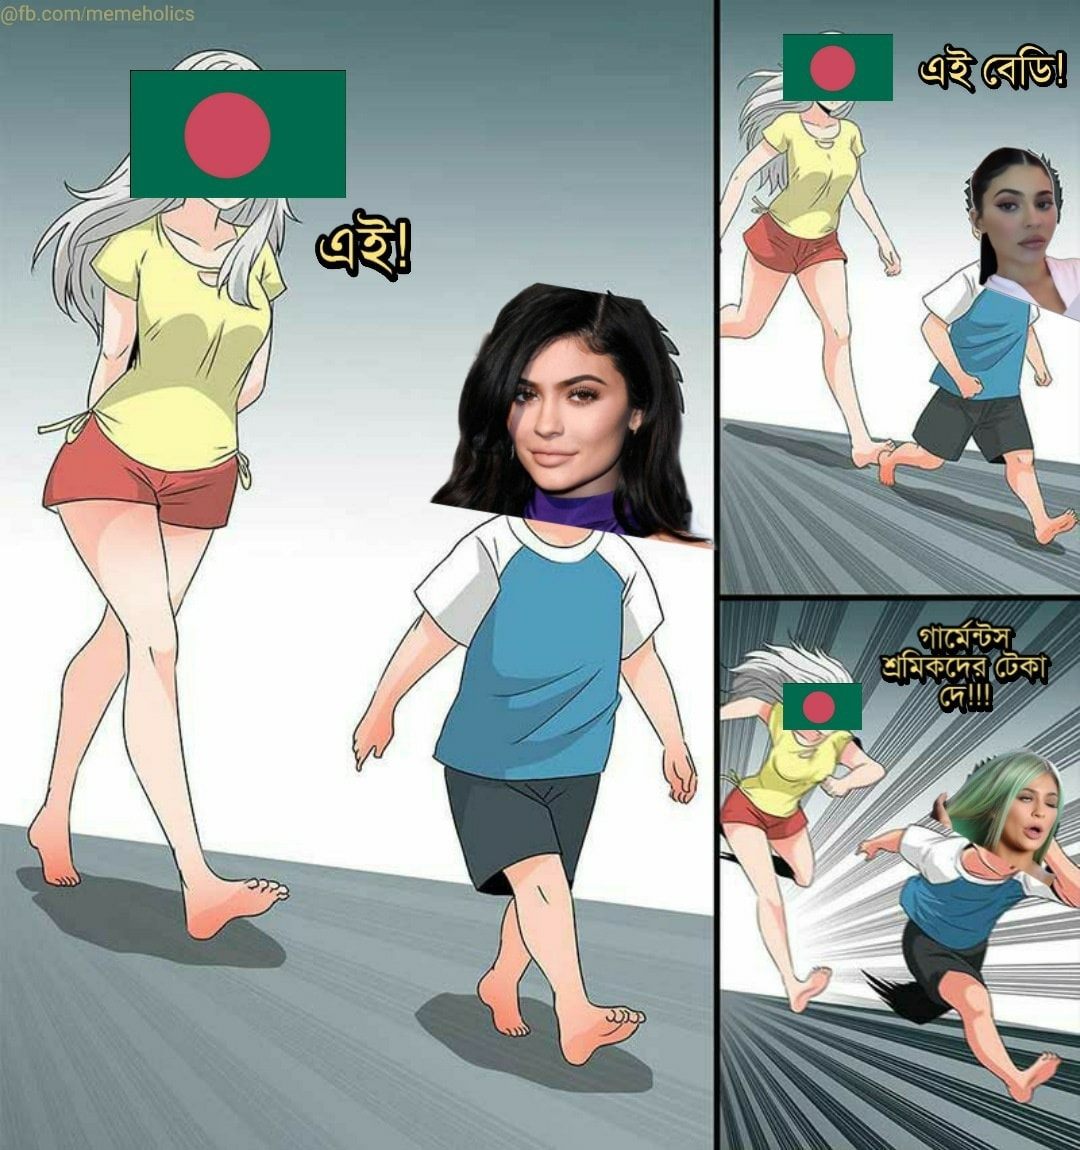
Caption: এই !    এই রেডি !     গার্মেন্টস শ্রমিকদের টেকা দে !!
Label: hate